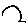
Label: bird